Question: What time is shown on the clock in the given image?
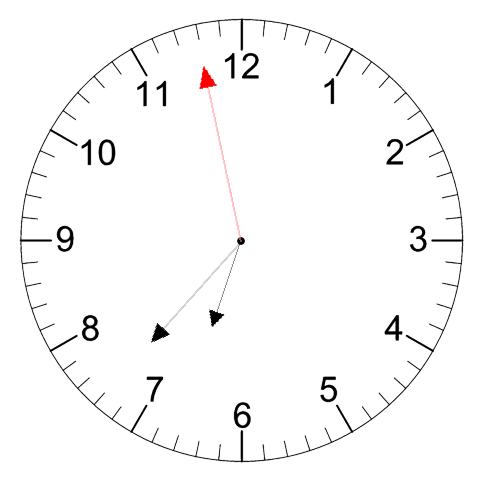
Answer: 06:36:58